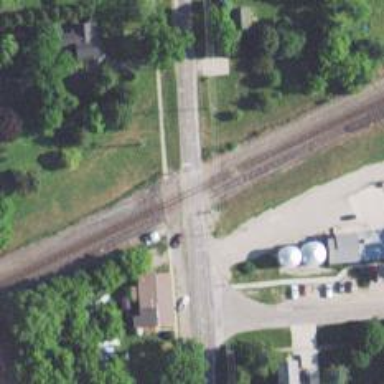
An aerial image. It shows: Railway level crossing.